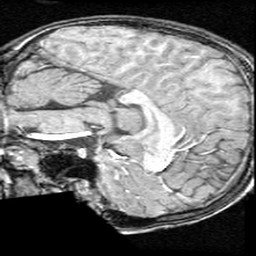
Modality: T1w
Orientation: sagittal
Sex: female
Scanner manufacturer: ge
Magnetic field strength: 1.5 T
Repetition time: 21 s
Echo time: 0.008 s